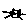
Label: cat